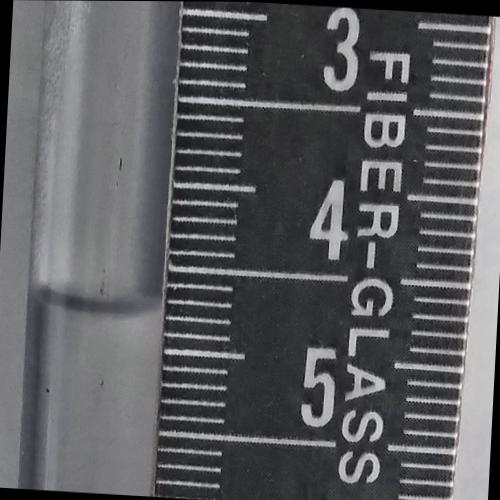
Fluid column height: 4.8 cm